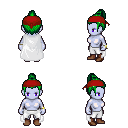
a pixel art fantasy rpg character, female body template, dark elf, purple skin, white cape, white pants, green short topknot hairstyle, red bandana, bracelets, brown shoes, four views (front, back, left, right), 2x2 character sprite sheet, small pixel art, hard edges, no anti-aliasing